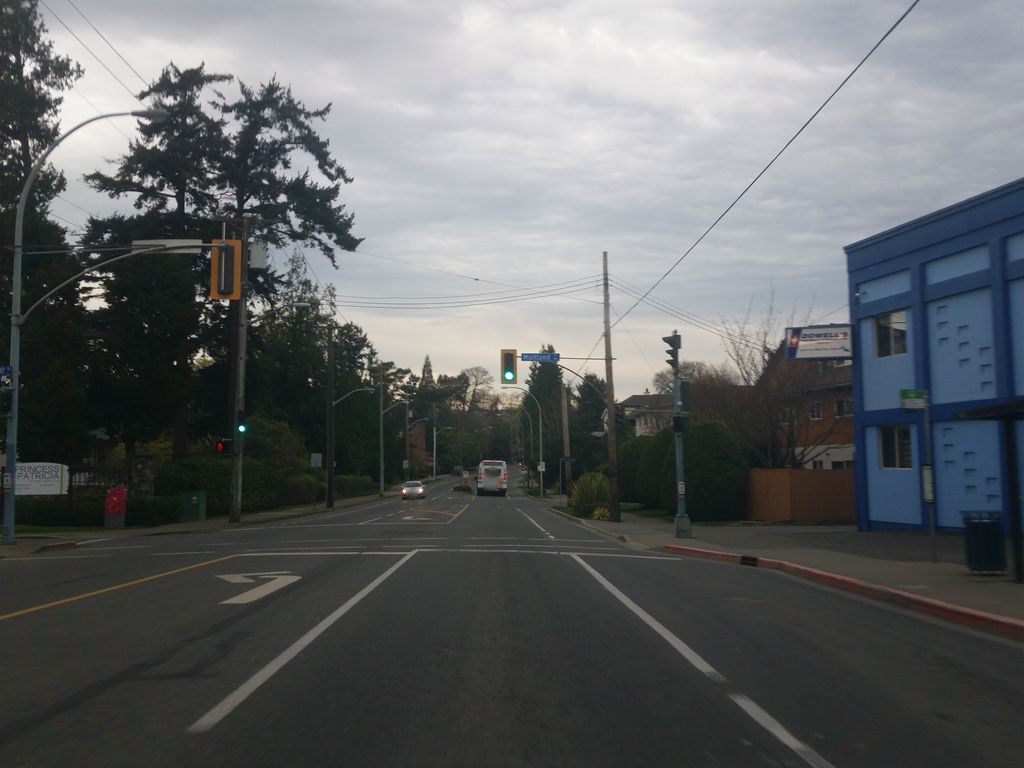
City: victoria